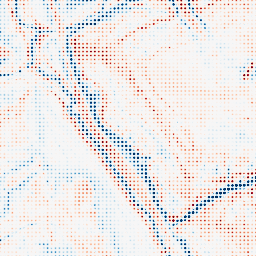
Category: edge_preserving
Decomposition family: bilateral
Decomposition parameters: d: 21
sigma_color: 25
sigma_space: 25
Upsampling method: sinc_blackman
Upsampling parameters: scale: 8
kernel_size: 4
Upsampling scale: 8